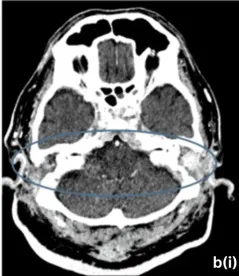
Osseous segments of the bilateral external auditory canal (circle) (ii) with prevertebral soft tissue enhancement causing mild spinal canal narrowing anteriorly, worst at the C2 vertebral level (arrow). These findings were interpreted as progressive inflammatory changes.
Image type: radiology (ct)